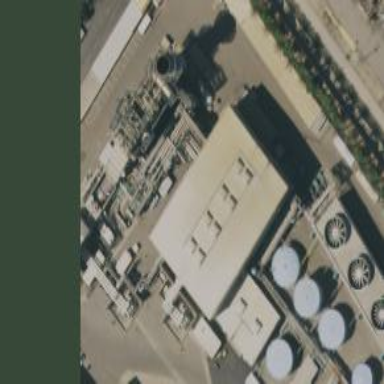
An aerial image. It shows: Gas-powered generator using steam turbine.